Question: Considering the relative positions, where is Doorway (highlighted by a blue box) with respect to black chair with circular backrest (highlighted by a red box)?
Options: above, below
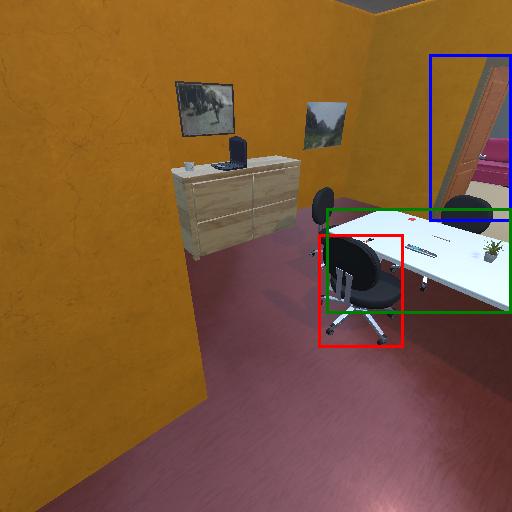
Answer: above